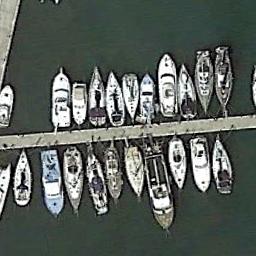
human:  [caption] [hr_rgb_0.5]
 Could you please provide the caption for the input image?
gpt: There are some yachts lined up on the sea by the harbor .

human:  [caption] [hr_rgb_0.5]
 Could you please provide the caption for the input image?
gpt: The harbor area is irregular .

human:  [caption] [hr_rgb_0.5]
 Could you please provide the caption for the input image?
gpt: Many ships are in the harbor .

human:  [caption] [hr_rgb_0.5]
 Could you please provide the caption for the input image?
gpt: The harbor has some neatly docked boats and the color of the waters is green .

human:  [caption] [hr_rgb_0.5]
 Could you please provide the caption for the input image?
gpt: There are some ships docked neatly at the harbor .